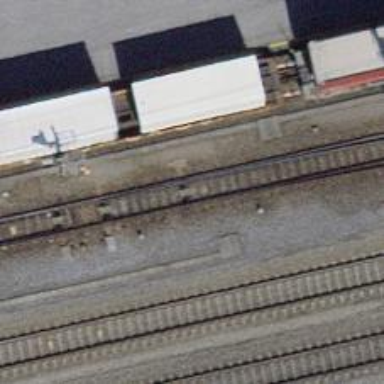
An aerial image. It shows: Railway switch.